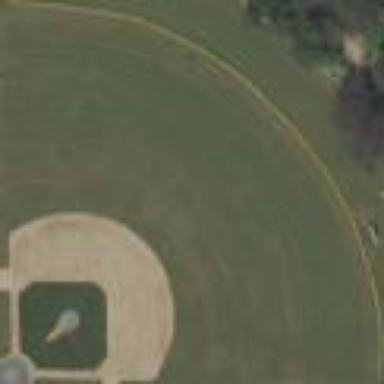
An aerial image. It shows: Baseball pitch for leisure land.